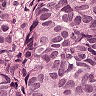
Metastatic tissue present: yes